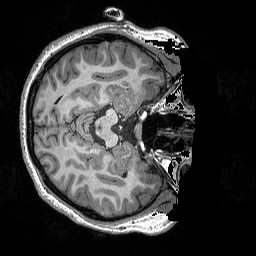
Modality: T1w
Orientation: axial
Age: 27
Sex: female
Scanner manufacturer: siemens
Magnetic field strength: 3 T
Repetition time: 2.3 s
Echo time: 0.00298 s